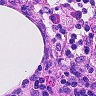
Metastatic tissue present: no